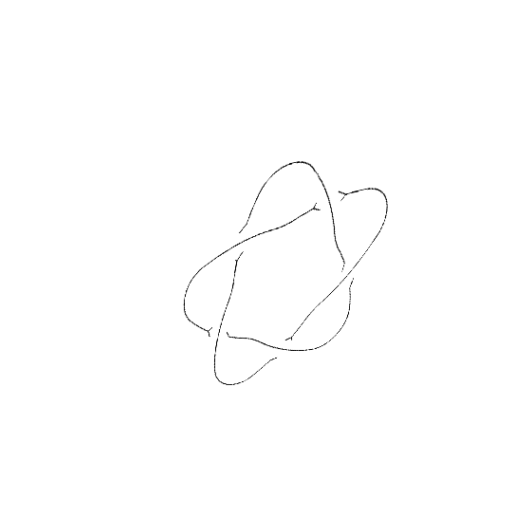
Crossing number: 5